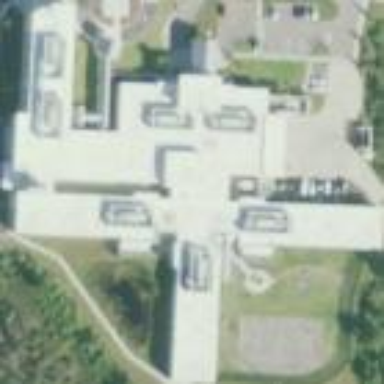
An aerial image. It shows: Hospital building.